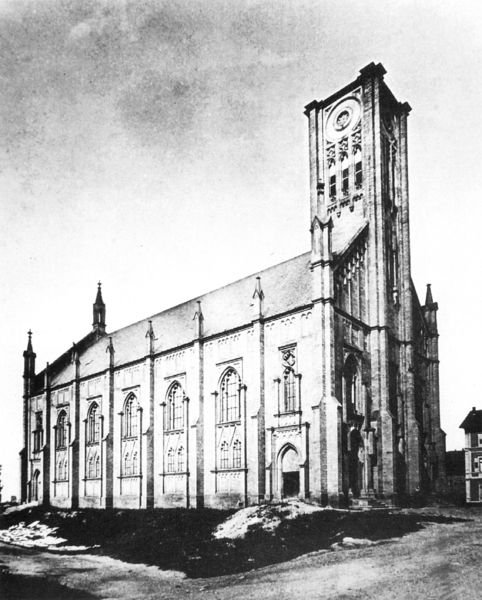
Titel: Lutherkirche, Ludwigshafen-Mitte (Foto um 1900)
Künstler: August von Voit
Standort: Ludwigshafen
Institution: Stadtarchiv
Schlagwörter: gott, himmel, schatten, weiß, wolken, kirchturm, fenster, glas, grau, hintergrund, licht, pfeiler, schwarz, skizze, strasse, säule, säulen, tür, zeichnung, dach, gebäude, gras, haus, rasen, schnee, weg, wiese, ornament, alt, architektur, stein, erde, hügel, morgen, kirche, pfad, sonne, boden, insel, front, gotik, anhöhe, kreis, turm, ansicht, fassade, giebel, türe, winter, platz, pilaster, häuschen, seitenansicht, uhr, tor, foto, fotografie, photographie, straßen, bögen, eingang, kloster, türmchen, türme, rundfenster, dom, schwarz-weiss, seite, kathedrale, neu, photo, portal, kirchenschiff, dienste, glasfenster, gotisch, rosette, seitenschiff, romanik, chor, kapelle, plan, gothik, christen, basilika, schinkel, quadratisch, gibel, lisenen, maßwerk, vorplatz, lisene, hallenkirche, vierung, längsschiff, fialen, strebewerk, longitudinalbau, blendwerk, gotteshaus, spitzdach, neogotik, kirchenfenster, fiale, pfarrhaus, diesnte, pfarrei, sxhwarz-weiss, vintage, cathedrale, türmschen, abbey